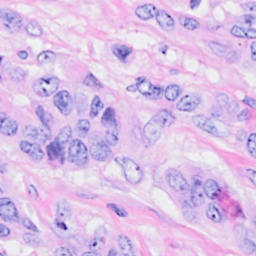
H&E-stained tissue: Breast